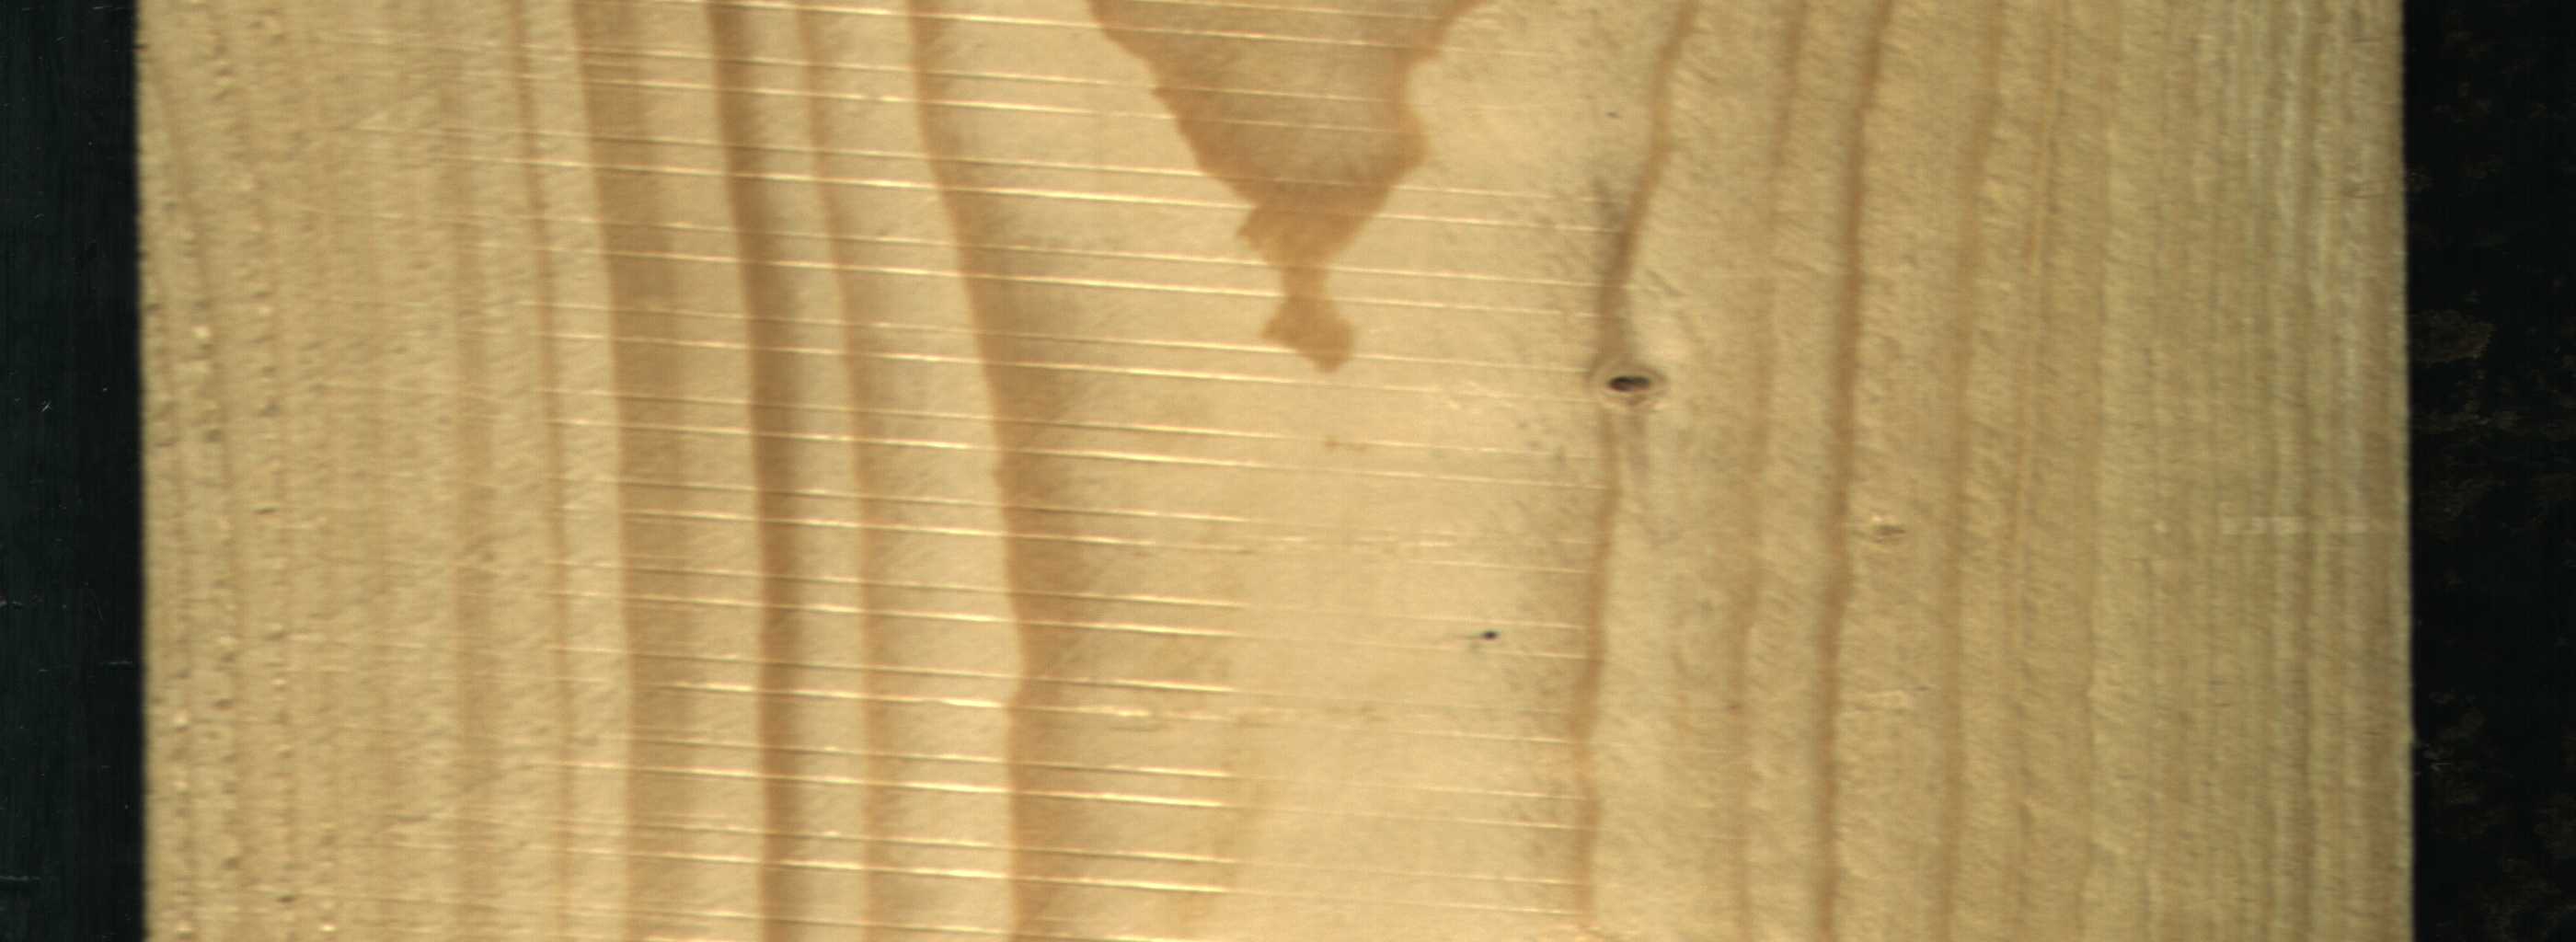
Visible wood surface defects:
Live_Knot